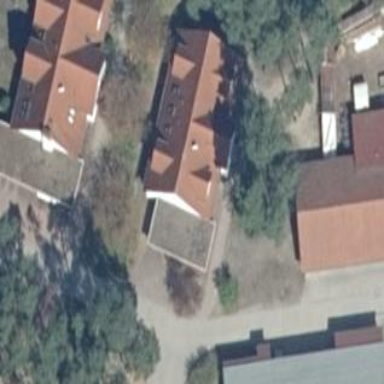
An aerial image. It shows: Building with gabled roof made of roof tiles.